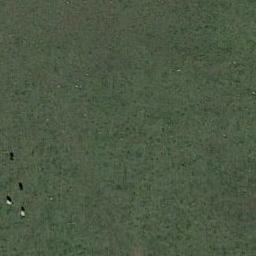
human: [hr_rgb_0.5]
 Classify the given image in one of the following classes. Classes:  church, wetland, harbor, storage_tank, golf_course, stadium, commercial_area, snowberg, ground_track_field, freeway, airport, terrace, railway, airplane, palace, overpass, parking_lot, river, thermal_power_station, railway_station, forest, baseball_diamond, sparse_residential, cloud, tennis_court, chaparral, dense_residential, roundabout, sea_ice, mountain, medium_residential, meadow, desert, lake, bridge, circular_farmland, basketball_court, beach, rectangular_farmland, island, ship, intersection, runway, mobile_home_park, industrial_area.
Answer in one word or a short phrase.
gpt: meadow